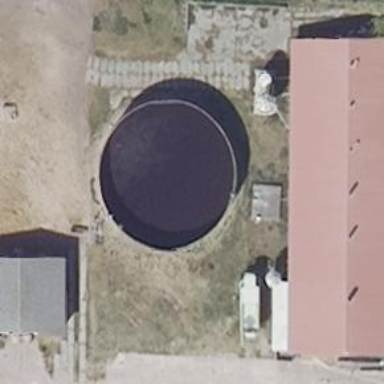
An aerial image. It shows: Storage tank that is man-made.